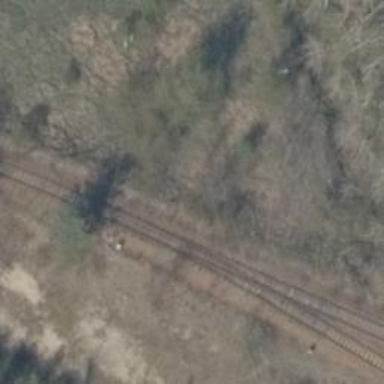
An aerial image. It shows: Railway switch.